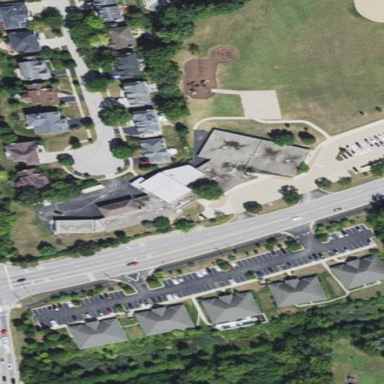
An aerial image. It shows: School building.